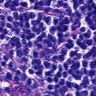
Metastatic tissue present: no